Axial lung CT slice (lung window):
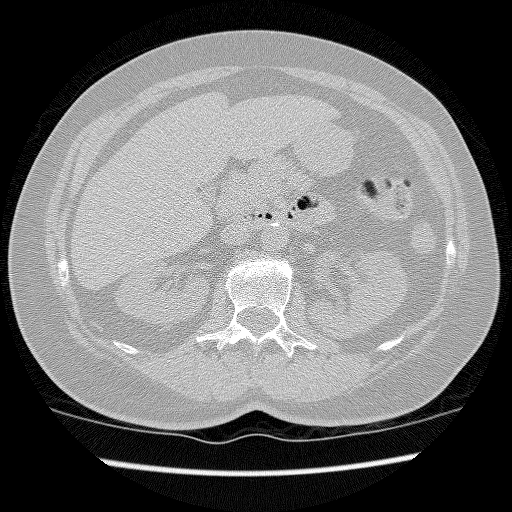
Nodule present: no